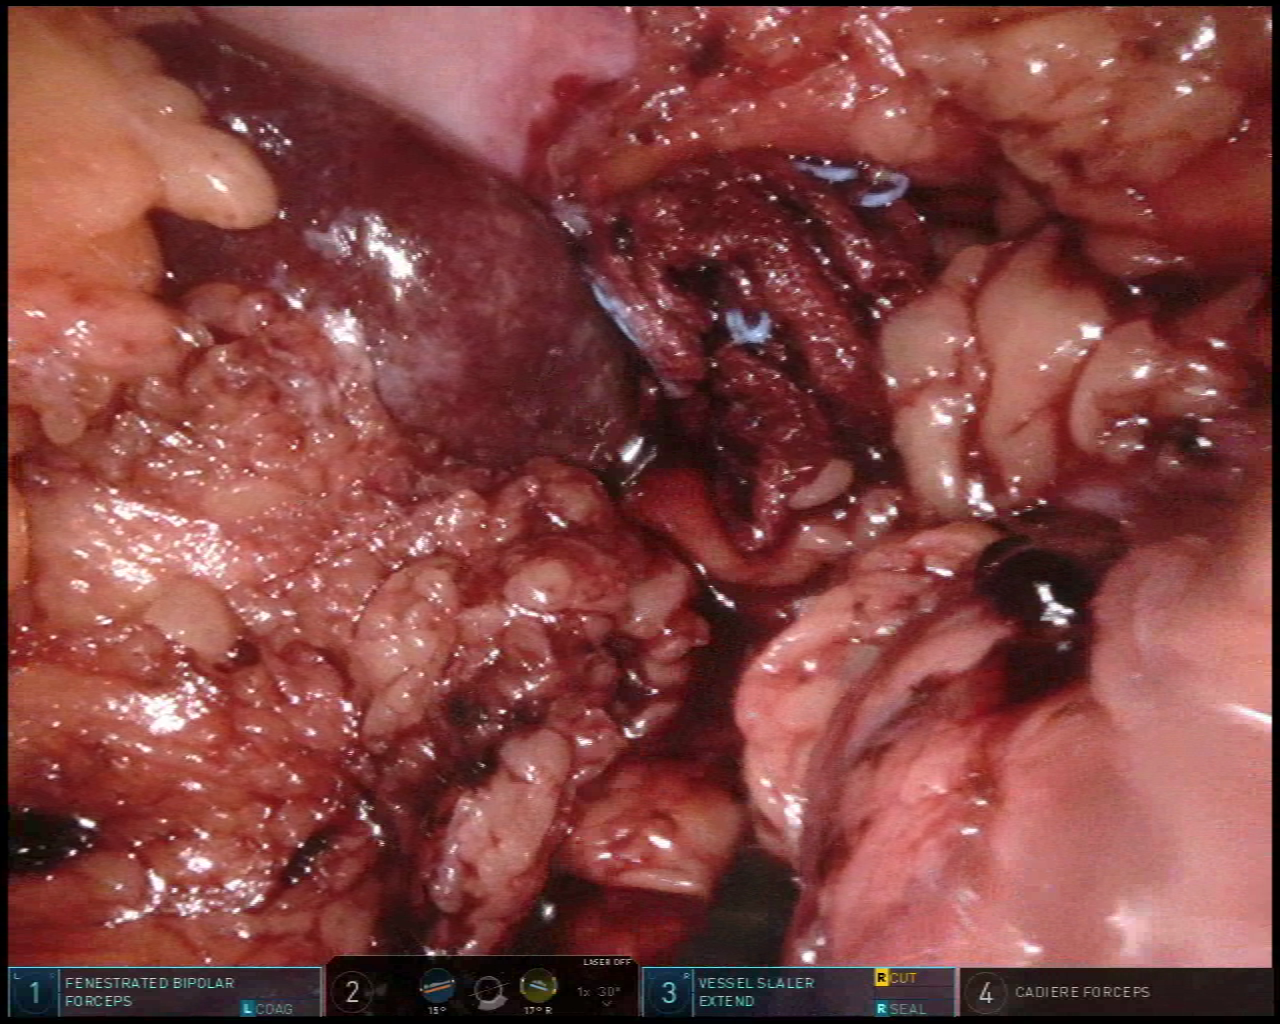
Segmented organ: spleen
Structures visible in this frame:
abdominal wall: yes
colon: yes
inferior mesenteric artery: no
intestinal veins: no
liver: no
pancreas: no
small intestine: no
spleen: yes
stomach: no
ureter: no
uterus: no
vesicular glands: no